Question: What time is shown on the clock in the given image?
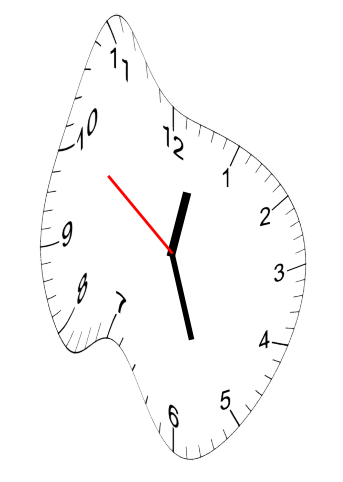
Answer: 12:26:51